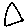
Label: triangle